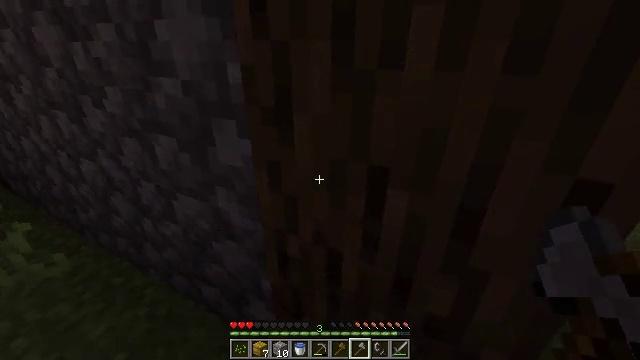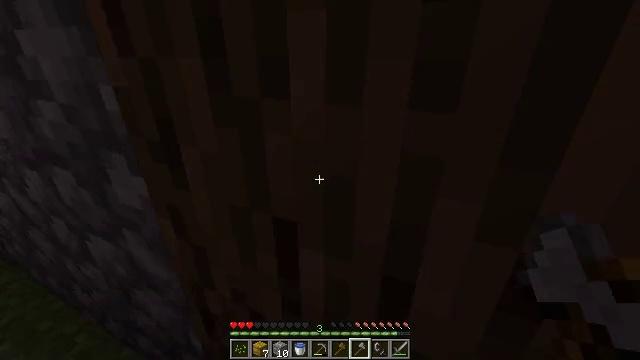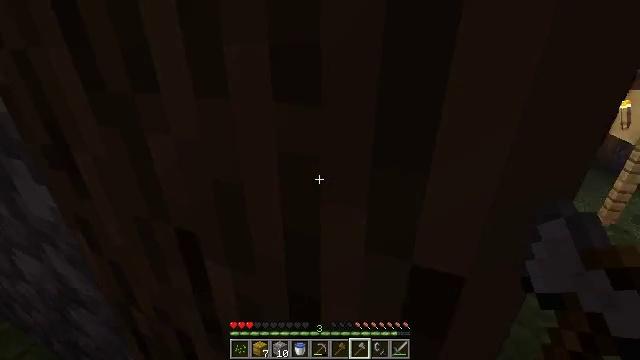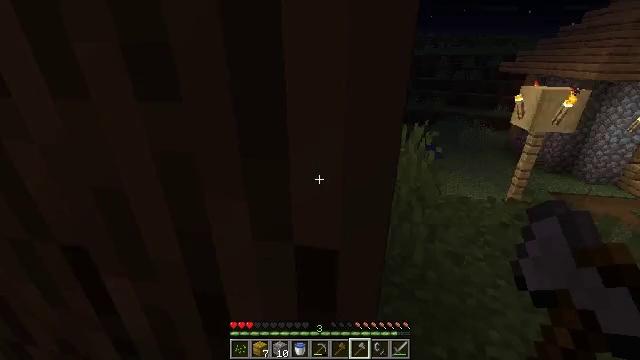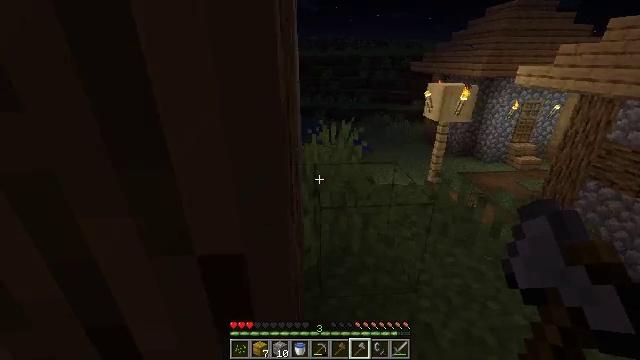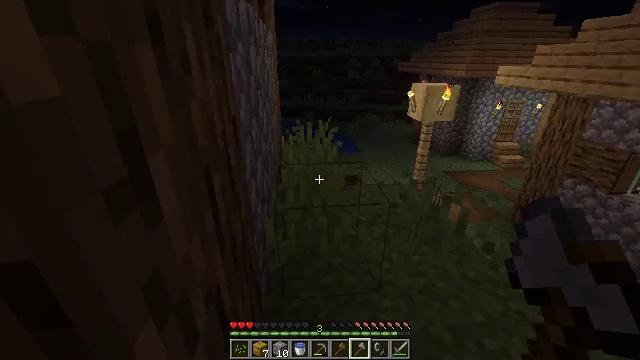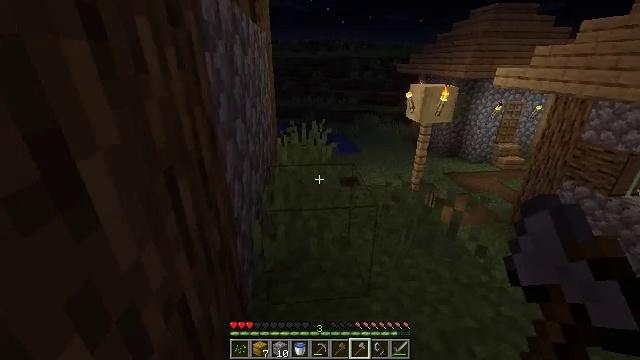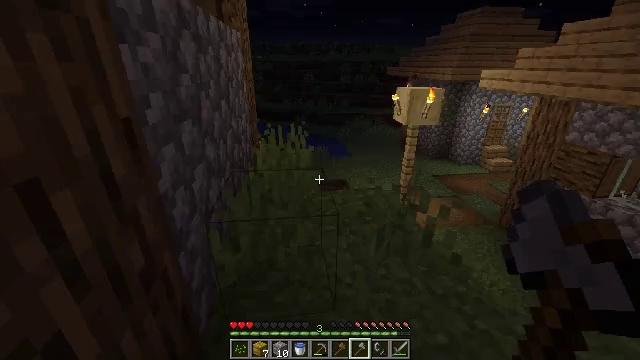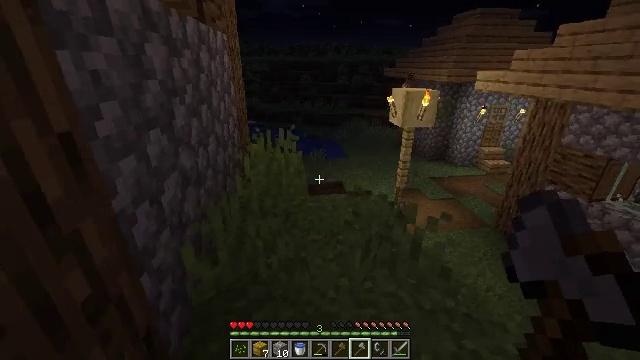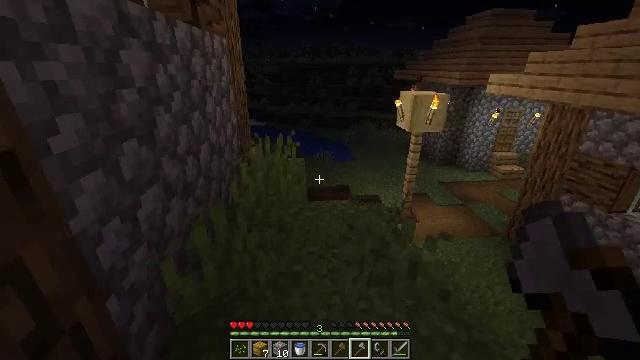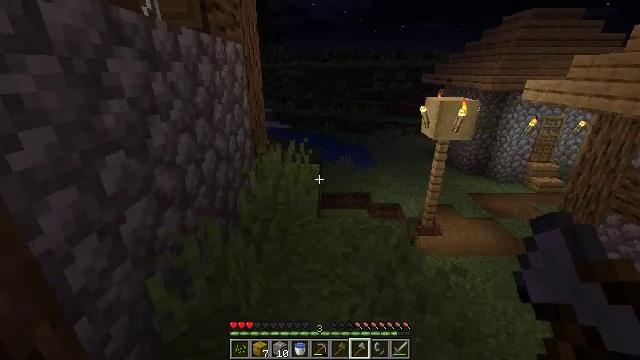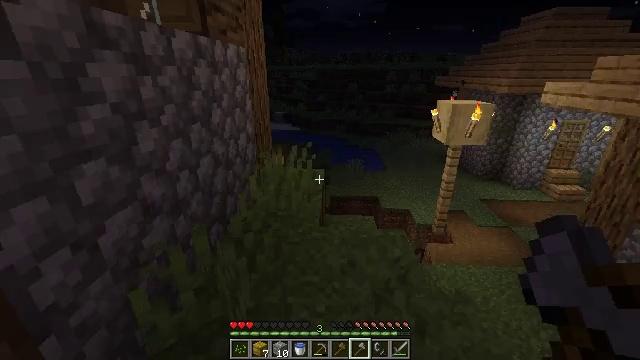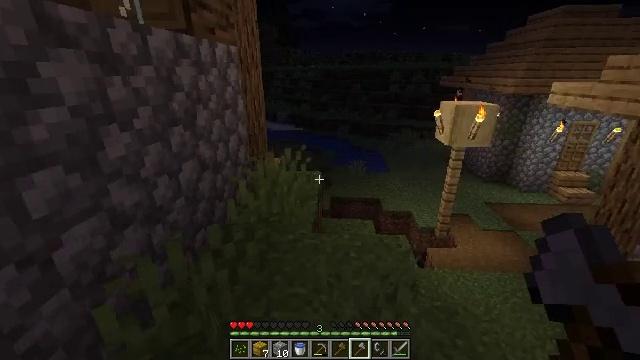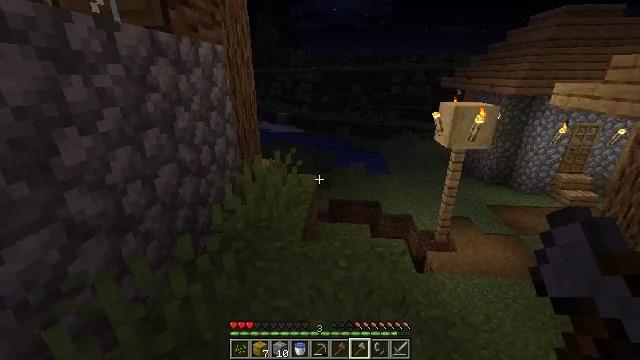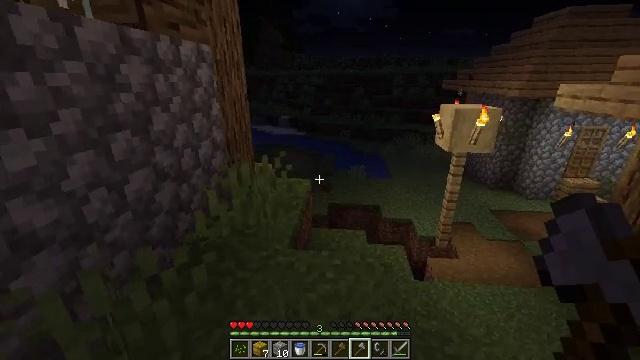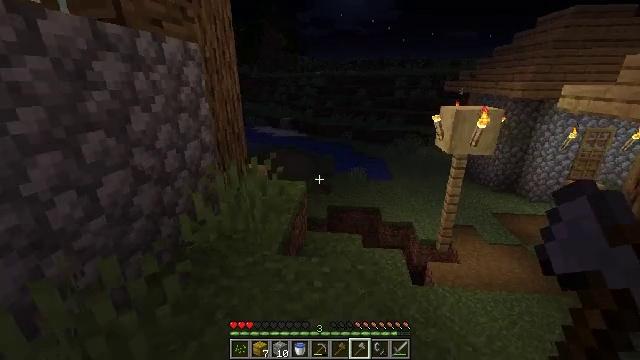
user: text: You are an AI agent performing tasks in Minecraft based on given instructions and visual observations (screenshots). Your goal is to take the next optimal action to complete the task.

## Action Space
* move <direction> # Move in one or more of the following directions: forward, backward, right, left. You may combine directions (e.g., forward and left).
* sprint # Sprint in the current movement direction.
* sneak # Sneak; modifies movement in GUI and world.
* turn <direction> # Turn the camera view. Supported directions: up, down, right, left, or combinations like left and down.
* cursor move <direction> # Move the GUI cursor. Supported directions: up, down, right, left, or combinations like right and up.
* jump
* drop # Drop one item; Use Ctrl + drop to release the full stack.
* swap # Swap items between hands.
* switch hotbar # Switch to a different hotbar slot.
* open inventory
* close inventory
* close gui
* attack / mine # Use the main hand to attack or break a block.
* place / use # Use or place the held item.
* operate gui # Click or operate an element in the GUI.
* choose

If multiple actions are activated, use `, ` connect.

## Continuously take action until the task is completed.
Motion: motion action
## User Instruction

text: Collect the yellow bed from its place.
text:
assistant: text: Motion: move forward and move right, turn right and up
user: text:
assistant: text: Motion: move forward and move right, turn right
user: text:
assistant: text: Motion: move forward and move right, turn right
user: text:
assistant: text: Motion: move forward and move right, turn right
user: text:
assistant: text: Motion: move forward and move right, turn right
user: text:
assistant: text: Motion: move forward and move right
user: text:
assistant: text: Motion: move forward and move right, turn right
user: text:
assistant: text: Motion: move forward and move right
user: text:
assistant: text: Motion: move forward and move right, turn left
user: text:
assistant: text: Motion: move forward and move right, turn left
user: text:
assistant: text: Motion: move forward and move right, turn left
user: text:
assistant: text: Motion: move forward and move right, turn left
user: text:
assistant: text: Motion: move forward and move right
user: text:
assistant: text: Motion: move forward and move right
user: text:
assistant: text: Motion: move forward and move right
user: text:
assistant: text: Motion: move forward and move right, turn left
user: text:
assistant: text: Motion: move forward, turn left
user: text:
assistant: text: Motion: move forward, turn left
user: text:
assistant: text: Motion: move forward, turn left
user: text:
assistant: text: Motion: move forward, turn left
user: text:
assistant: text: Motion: move forward, turn left
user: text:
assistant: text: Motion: move forward, turn left and down
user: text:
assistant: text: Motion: move forward, turn left
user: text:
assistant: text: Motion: move forward, turn left
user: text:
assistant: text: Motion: move forward, turn left
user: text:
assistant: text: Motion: move forward
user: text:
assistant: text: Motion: move forward
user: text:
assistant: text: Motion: move forward
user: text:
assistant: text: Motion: move forward
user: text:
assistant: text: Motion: move forward